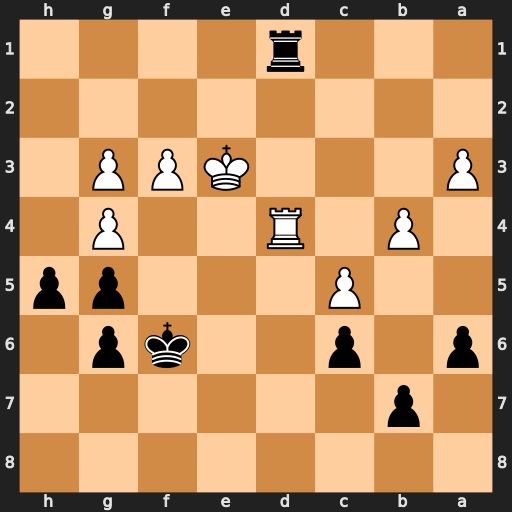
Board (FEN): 8/1p6/p1p2kp1/2P3pp/1P1R2P1/P3KPP1/8/3r4
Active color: b
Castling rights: -
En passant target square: -
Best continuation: Rxd4 Kxd4 h4 gxh4 gxh4